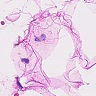
Metastatic tissue present: no